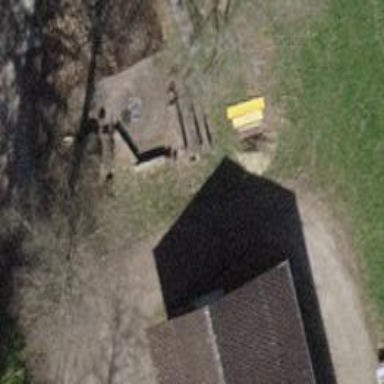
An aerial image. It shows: Picnic site with BBQ amenities.